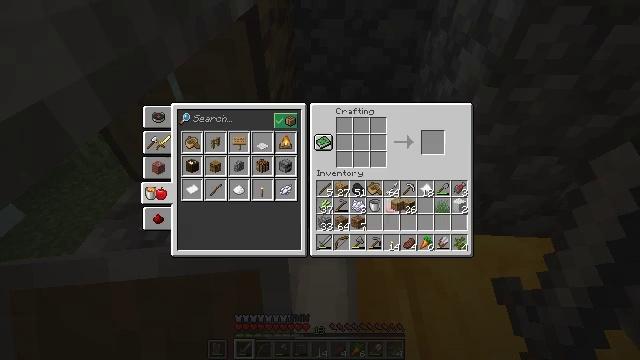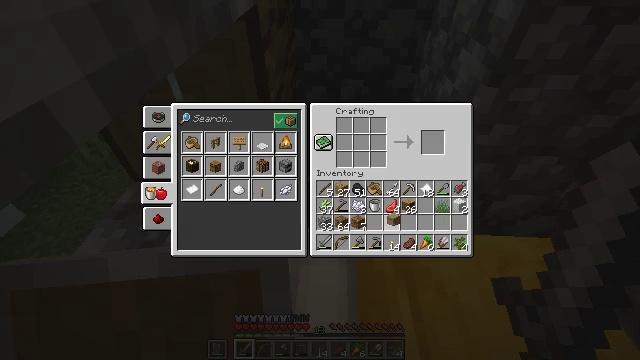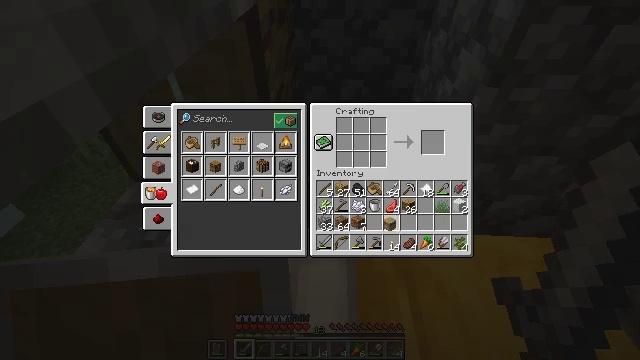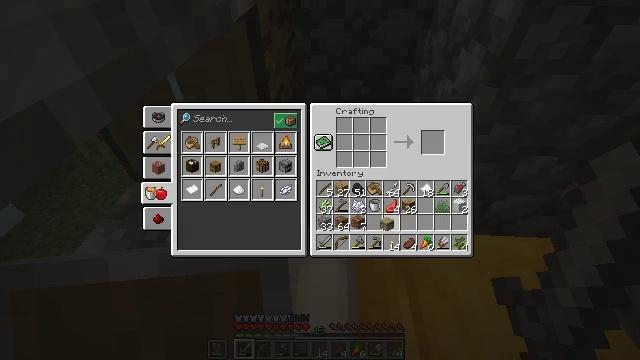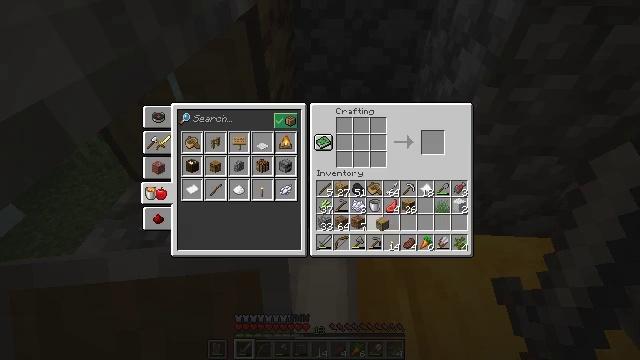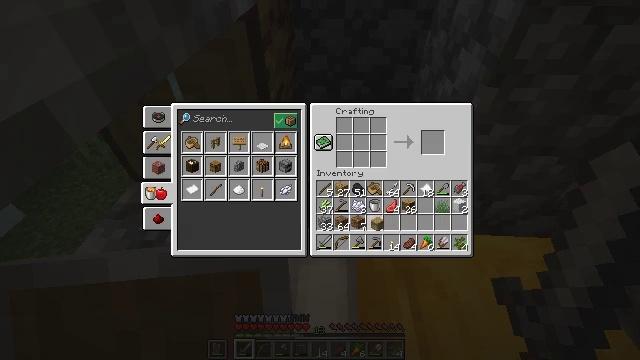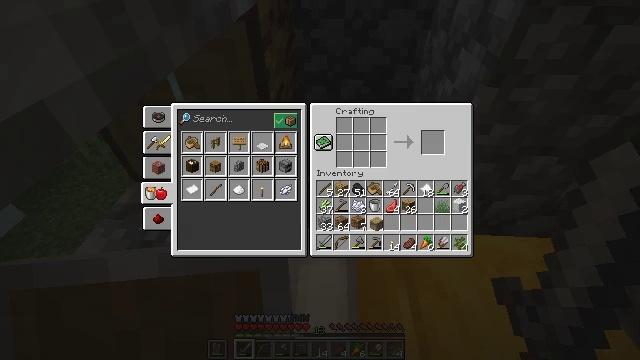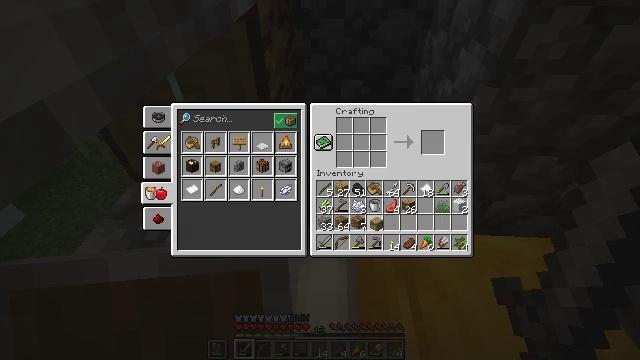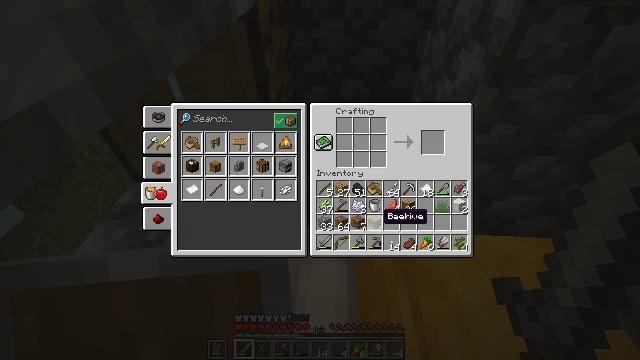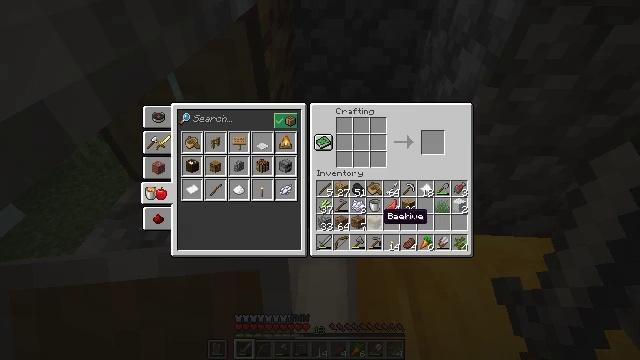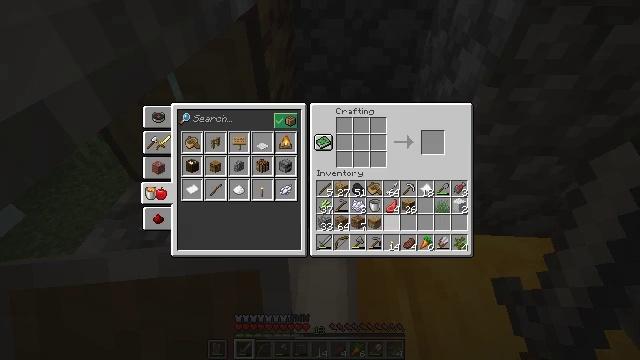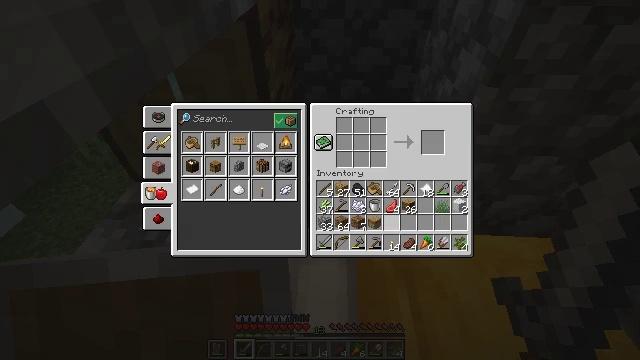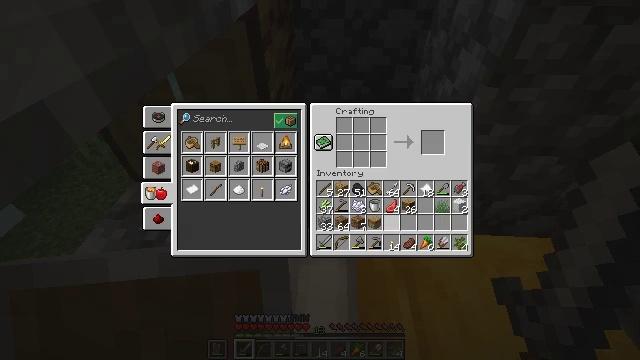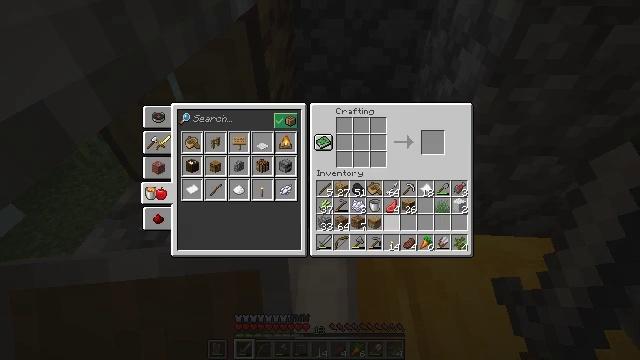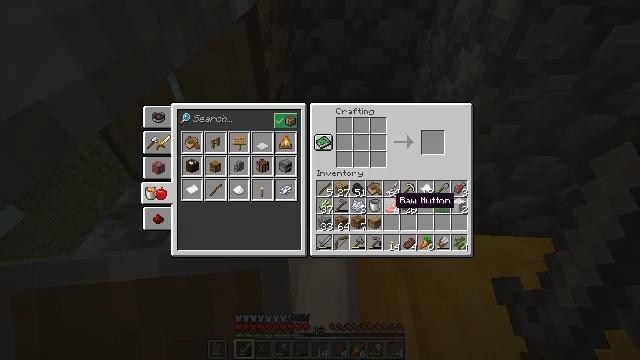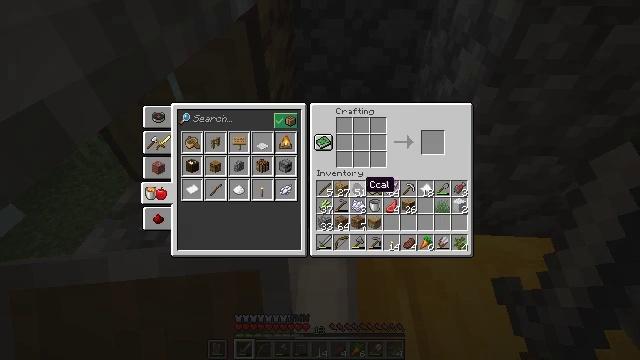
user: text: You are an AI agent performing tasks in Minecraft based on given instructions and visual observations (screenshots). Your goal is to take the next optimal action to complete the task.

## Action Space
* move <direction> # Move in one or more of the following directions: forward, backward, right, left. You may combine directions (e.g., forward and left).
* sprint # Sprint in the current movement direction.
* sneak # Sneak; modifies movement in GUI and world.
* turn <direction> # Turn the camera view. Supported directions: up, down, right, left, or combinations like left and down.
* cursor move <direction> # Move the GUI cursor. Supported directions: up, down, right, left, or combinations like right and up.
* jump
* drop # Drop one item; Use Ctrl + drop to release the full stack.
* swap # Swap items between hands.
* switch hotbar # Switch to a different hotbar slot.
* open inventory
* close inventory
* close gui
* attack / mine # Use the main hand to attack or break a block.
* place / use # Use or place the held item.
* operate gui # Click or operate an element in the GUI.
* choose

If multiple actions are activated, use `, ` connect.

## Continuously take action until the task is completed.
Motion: motion action
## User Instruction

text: Take oak planks to craft an oak pressure plate.
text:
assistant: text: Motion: turn down
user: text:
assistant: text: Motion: no_op
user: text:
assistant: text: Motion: no_op
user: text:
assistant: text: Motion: no_op
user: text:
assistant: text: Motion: no_op
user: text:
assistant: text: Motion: no_op
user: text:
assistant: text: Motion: attack / mine
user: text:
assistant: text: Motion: no_op
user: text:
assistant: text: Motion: no_op
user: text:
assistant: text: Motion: turn right
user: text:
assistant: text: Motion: turn right
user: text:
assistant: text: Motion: no_op
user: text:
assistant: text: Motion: no_op
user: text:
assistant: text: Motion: turn left and up
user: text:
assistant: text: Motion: turn left and up
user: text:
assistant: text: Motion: turn left and up
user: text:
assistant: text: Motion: turn left
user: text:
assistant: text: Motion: turn left and up
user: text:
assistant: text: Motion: turn left
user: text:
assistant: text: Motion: turn left
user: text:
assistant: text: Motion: turn left
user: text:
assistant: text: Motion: turn left
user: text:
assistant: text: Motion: attack / mine
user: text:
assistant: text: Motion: attack / mine
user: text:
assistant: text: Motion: turn down
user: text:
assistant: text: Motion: turn down
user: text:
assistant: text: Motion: attack / mine
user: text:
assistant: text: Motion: attack / mine
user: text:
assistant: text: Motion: no_op
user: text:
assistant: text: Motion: turn up